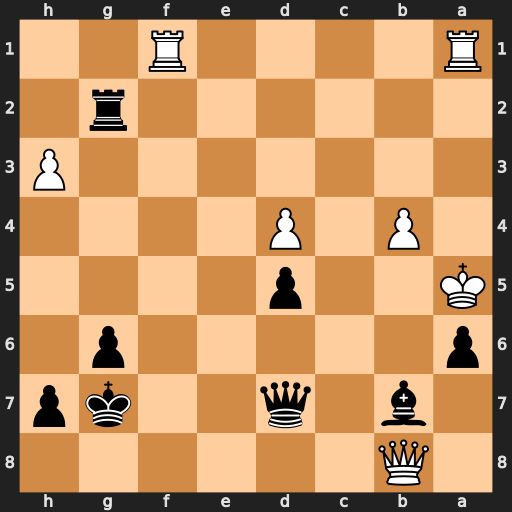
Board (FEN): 1Q6/1b1q2kp/p5p1/K2p4/1P1P4/7P/6r1/R4R2
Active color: b
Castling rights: -
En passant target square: -
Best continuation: Qb5#